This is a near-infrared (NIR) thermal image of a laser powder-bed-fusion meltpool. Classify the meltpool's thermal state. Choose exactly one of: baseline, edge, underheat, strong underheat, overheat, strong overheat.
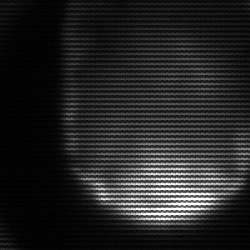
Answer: edge